Interaction volume radius: 5 \u00c5
Interaction volume height: 10 \u00c5
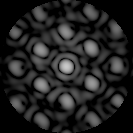
Disorder parameter: 0.3173